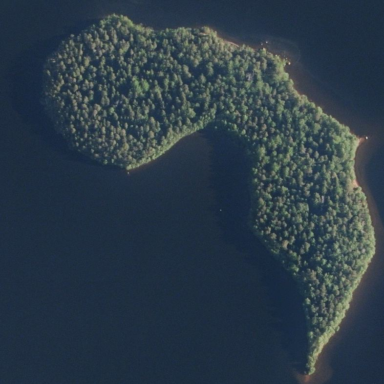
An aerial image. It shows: Island covered with woodland.